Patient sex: M
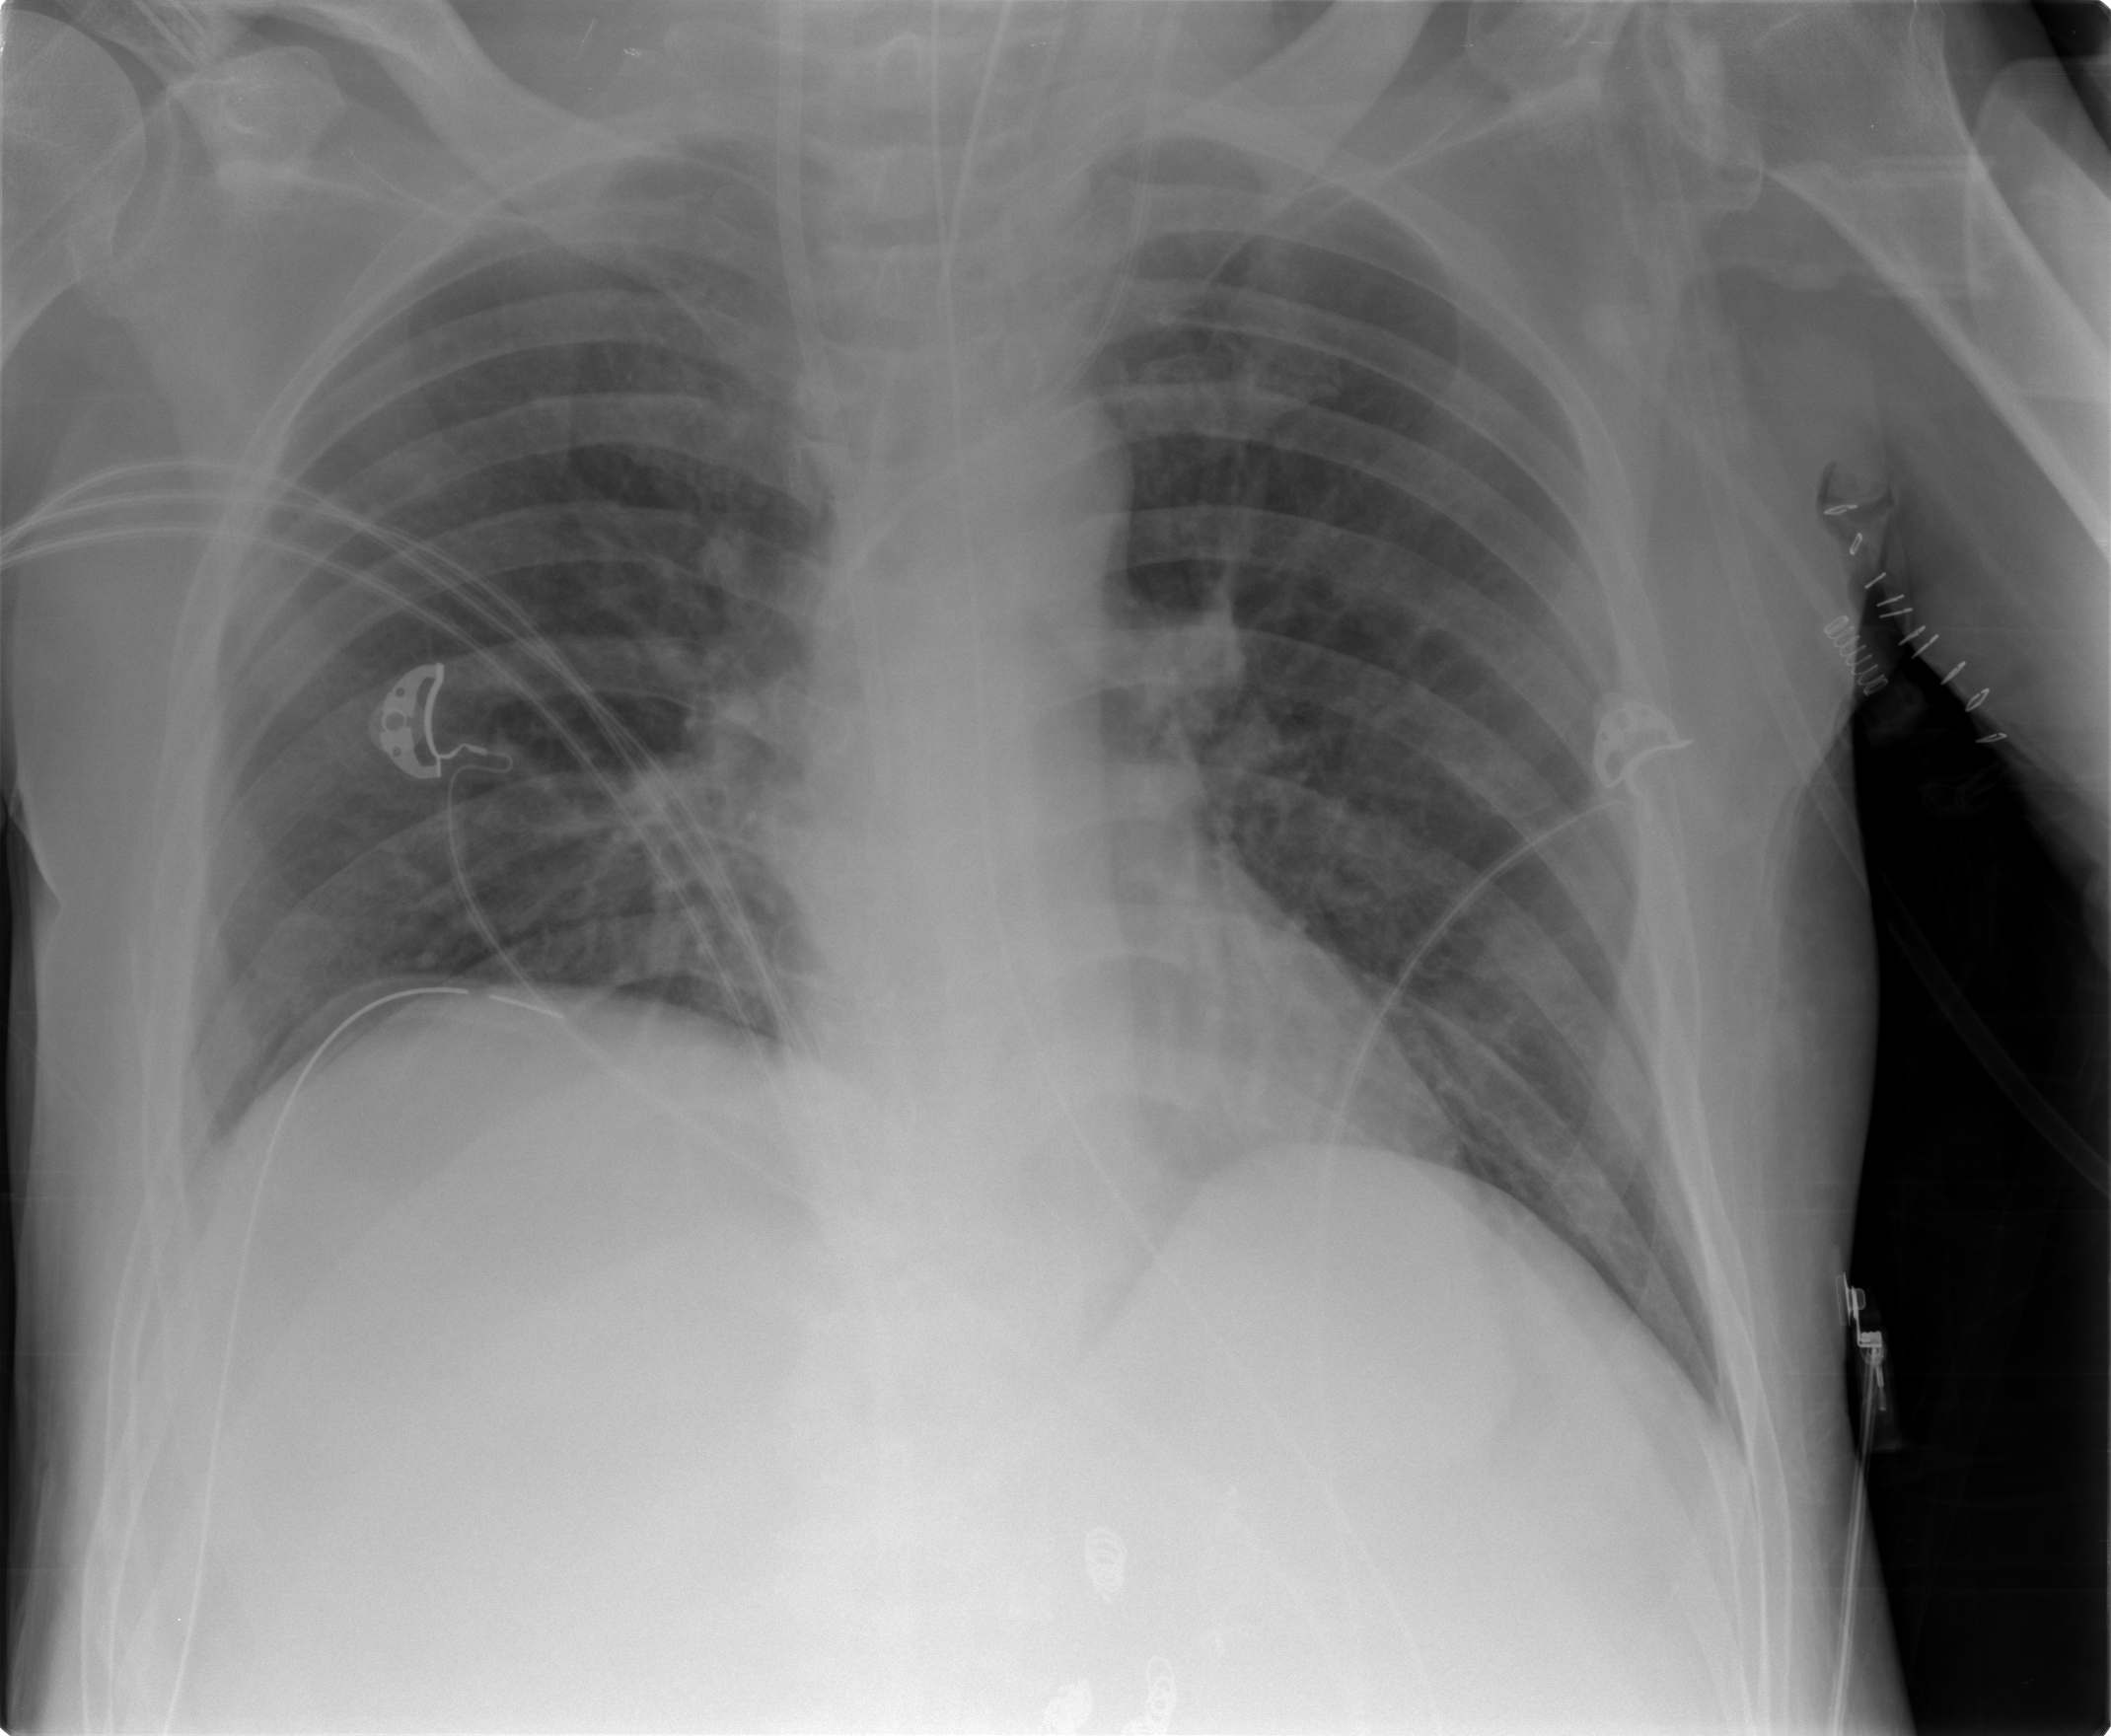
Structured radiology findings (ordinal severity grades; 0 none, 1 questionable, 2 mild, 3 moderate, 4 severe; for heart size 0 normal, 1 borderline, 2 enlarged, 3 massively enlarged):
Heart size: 2
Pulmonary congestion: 2
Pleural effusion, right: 1
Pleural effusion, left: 0
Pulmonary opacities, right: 3
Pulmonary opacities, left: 2
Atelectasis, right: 2
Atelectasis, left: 2